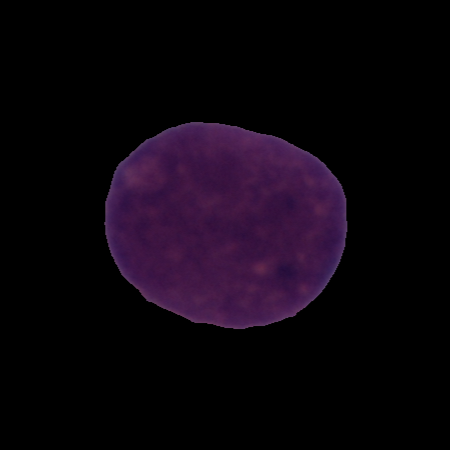
Label: cancer